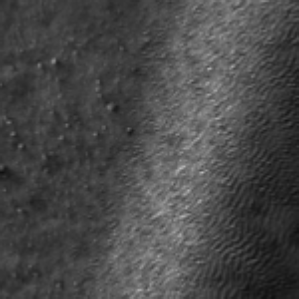
Label: frost